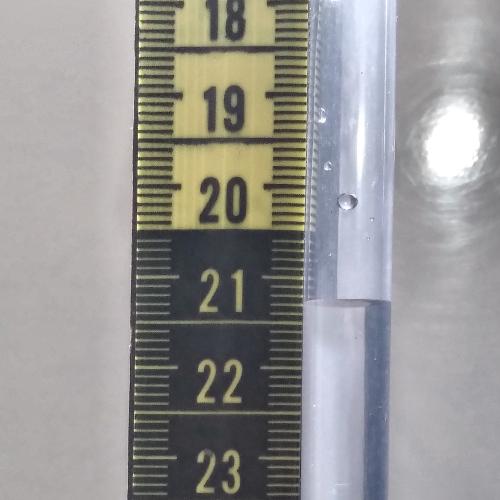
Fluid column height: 21.3 cm